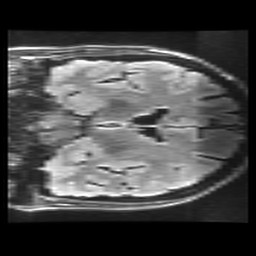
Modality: FLAIR
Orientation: coronal
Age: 64
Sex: female
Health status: healthy
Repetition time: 12 s
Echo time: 0.09782 s